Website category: book
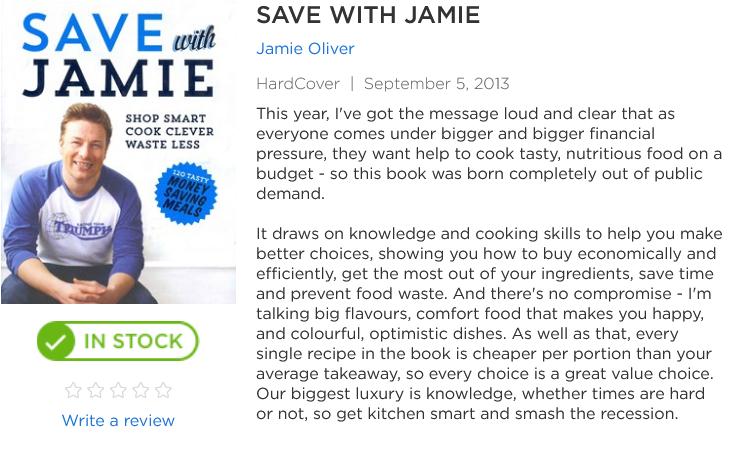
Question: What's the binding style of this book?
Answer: HardCover

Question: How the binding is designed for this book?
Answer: HardCover

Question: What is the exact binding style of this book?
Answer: HardCover

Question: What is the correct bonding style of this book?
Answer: HardCover

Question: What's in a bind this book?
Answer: HardCover

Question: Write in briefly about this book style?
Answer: HardCover

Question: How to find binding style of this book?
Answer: HardCover

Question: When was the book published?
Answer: September 5, 2013

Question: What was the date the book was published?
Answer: September 5, 2013

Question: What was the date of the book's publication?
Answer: September 5, 2013

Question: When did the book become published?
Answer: September 5, 2013

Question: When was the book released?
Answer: September 5, 2013

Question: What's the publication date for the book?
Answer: September 5, 2013